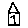
Label: house